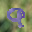
Label: 9